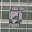
Label: 5